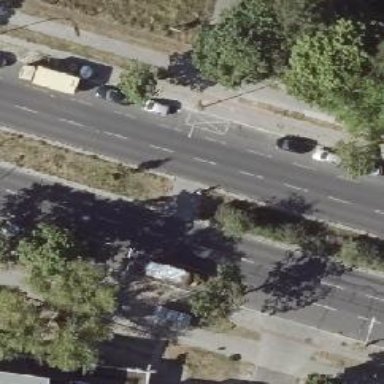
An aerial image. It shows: Uncontrolled crossing with pedestrian island.